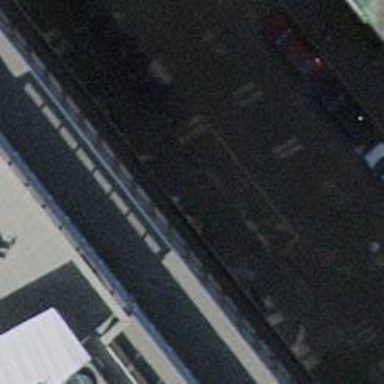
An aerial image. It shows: Designated parking space for disabled individuals.